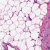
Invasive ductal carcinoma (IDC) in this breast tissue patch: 0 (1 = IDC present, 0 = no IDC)